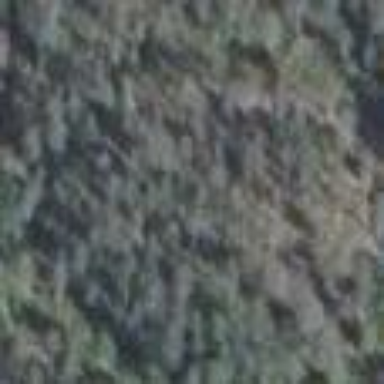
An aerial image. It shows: Woodland consisting mainly of needle-leaved trees.